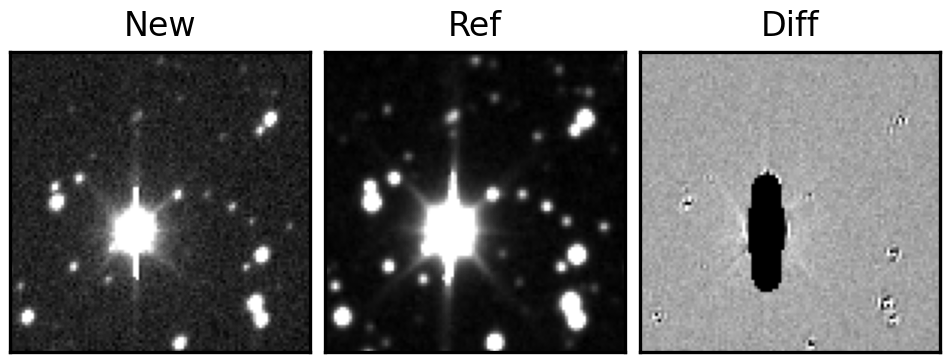
Label: bogus